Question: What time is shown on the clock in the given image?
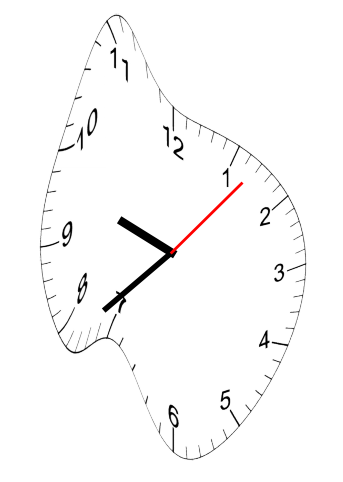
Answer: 09:38:07